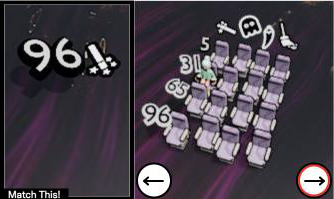
Task: seats
Answer: no